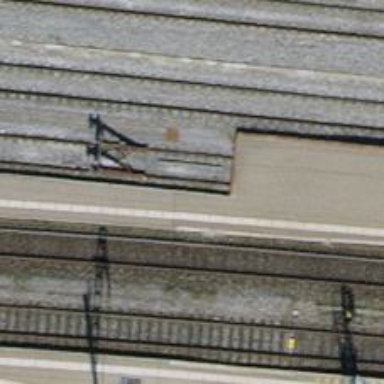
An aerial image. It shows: Single-track railway with electrified contact lines.